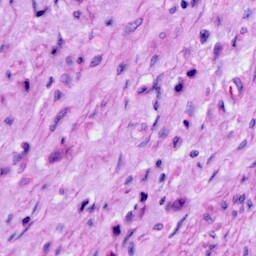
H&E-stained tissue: Cervix